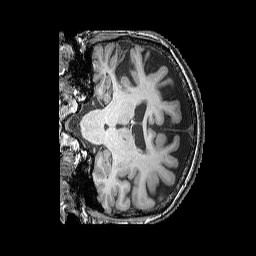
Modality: T1w
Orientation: coronal
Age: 73
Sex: female
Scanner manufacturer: siemens
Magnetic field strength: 3 T
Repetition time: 2.25 s
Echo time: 0.00411 s